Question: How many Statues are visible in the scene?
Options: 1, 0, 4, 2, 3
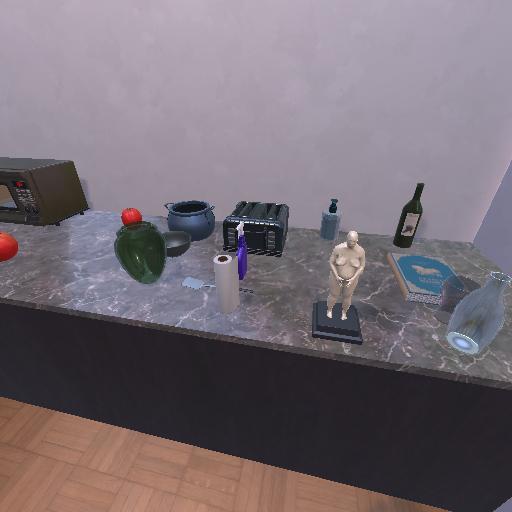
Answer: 1